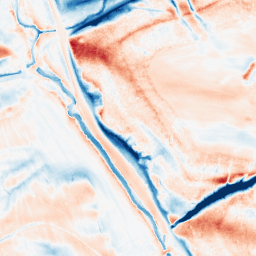
Category: classical
Decomposition family: gaussian_anisotropic
Decomposition parameters: sigma_x: 2
sigma_y: 10
Upsampling method: edge_directed
Upsampling parameters: scale: 4
Upsampling scale: 4